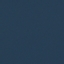
Land use / land cover: SeaLake